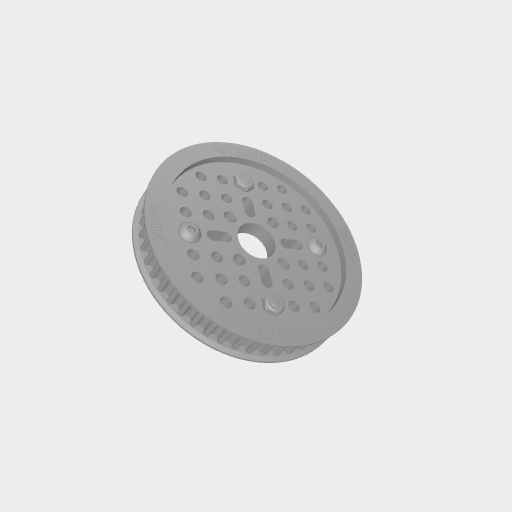
Part: Pulley5P14ID48T